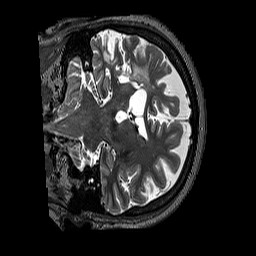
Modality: T2w
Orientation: coronal
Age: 53
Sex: female
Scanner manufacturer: siemens
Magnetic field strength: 3 T
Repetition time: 3.2 s
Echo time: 0.567 s